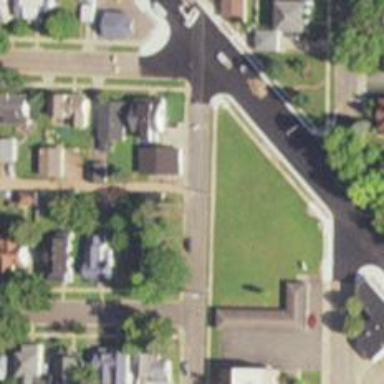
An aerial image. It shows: Alleyway designated as service road.